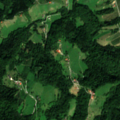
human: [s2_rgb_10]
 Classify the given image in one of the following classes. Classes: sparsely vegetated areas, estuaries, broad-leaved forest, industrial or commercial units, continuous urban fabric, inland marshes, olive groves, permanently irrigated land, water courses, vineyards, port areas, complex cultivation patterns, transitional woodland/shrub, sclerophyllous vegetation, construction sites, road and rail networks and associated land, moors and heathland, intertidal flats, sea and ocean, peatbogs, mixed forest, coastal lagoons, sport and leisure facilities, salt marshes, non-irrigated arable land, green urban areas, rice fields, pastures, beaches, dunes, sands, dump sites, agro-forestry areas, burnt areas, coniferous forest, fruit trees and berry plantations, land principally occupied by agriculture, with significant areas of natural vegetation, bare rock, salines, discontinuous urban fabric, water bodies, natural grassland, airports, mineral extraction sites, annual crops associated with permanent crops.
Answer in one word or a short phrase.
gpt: vineyards, pastures, mixed forest